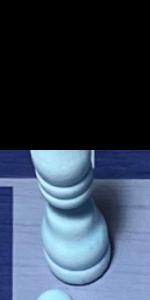
Label: Bishop_White